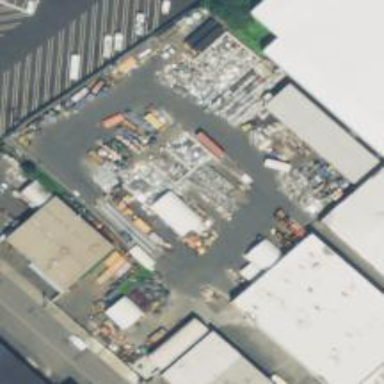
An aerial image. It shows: Industrial area designated as scrap yard.